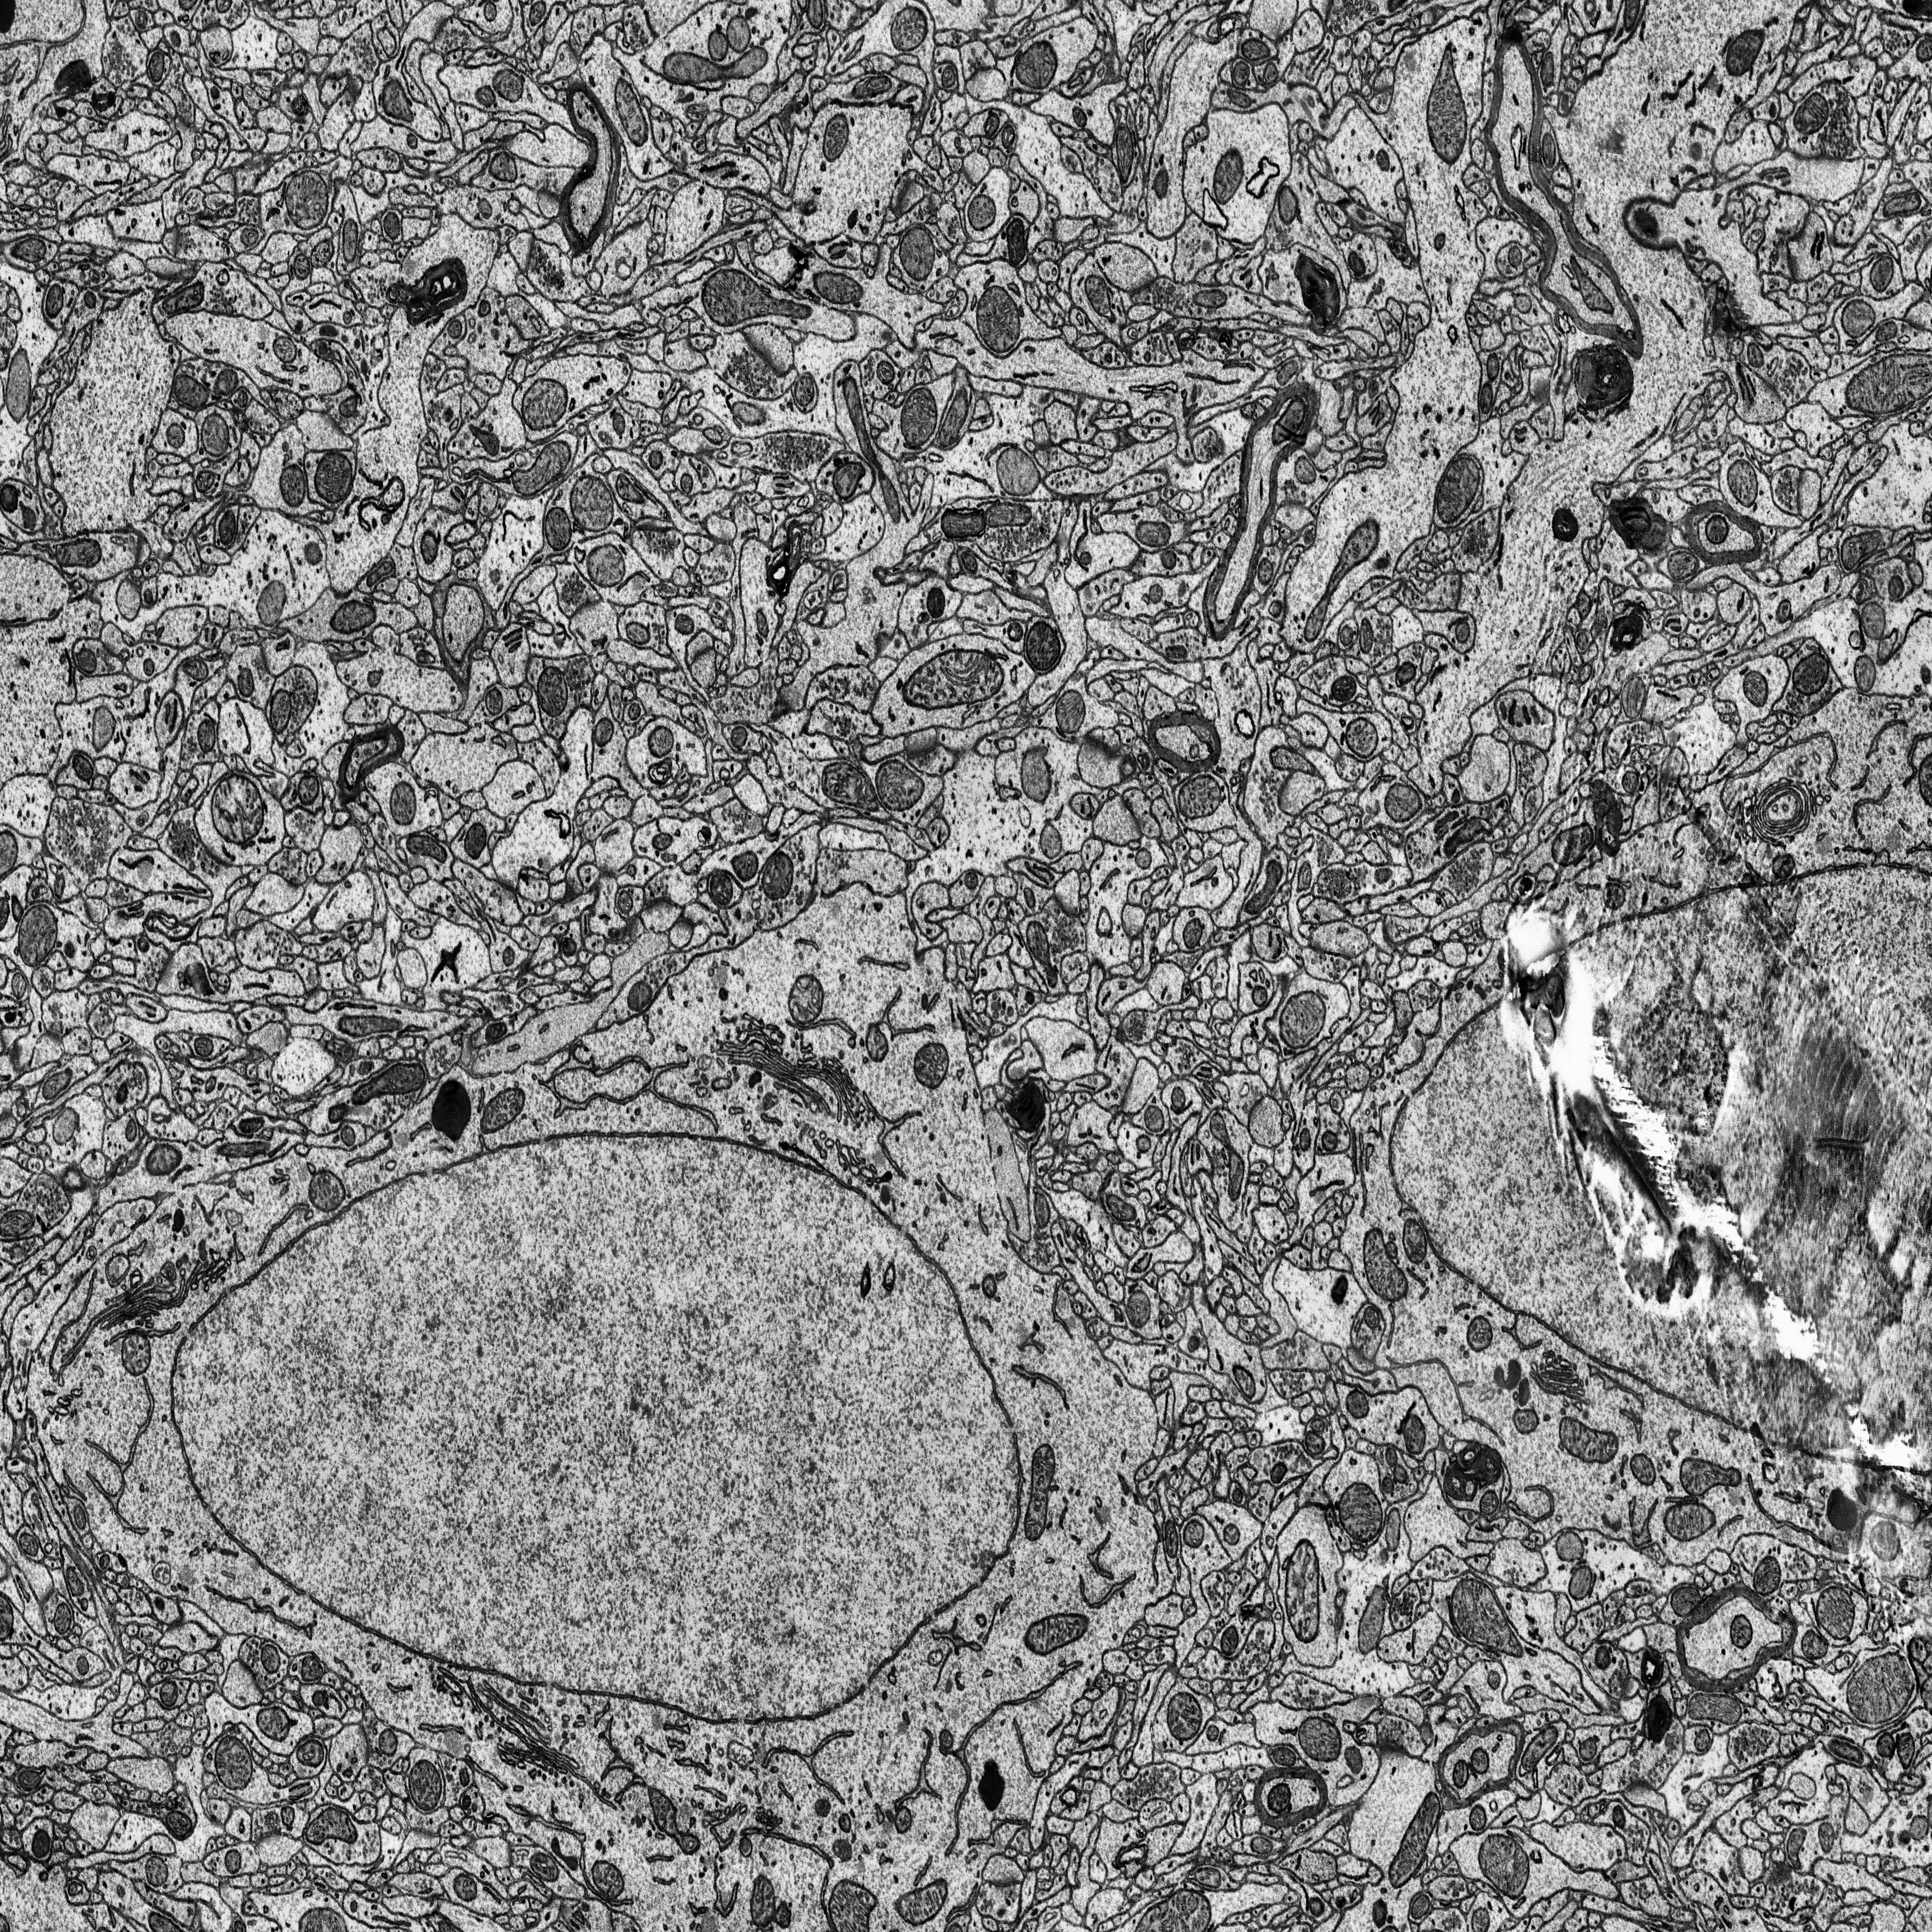
Electron microscopy slice of rat cortex tissue
Slice depth (z): 328
Mitochondria instances in slice: 376